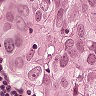
Metastatic tissue present: yes